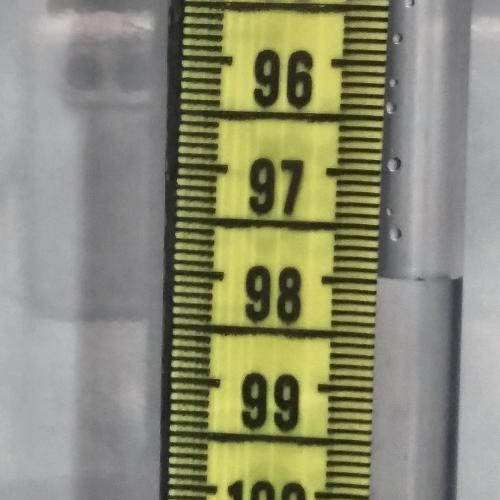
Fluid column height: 98.0 cm